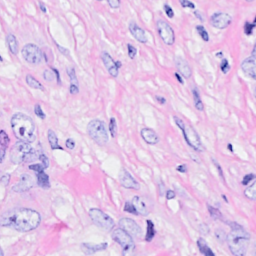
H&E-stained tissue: Breast